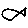
Label: fish